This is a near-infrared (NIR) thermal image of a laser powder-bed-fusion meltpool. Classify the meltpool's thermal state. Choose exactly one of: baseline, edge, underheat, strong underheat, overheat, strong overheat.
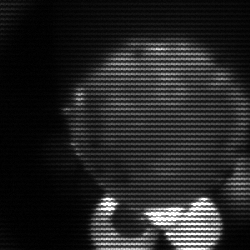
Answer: edge